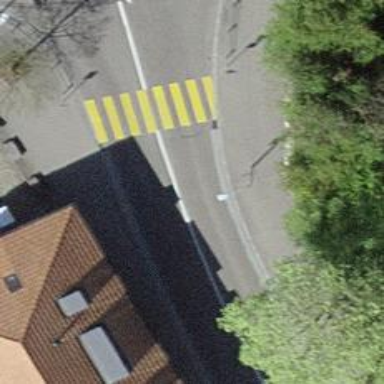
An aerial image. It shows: Zebra crossing on the road.